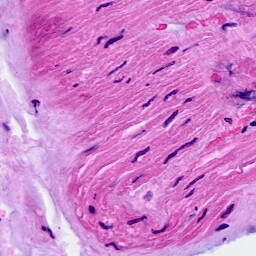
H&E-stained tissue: Breast